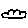
Label: cloud